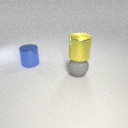
large blue metal cylinder behind large gray rubber sphere